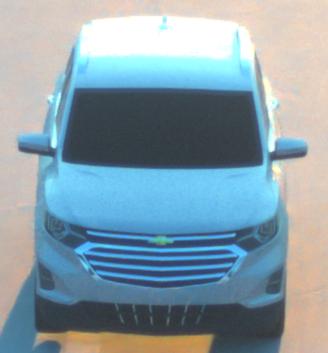
Make: Chevrolet
Model: Equinox
Detailed model: Gen. 2
Model produced from: 2015
Model produced until: 2017
Doors: 5
Color: white
Road condition: dry road
Daytime: sunrise or sunset
Contrast: medium contrast